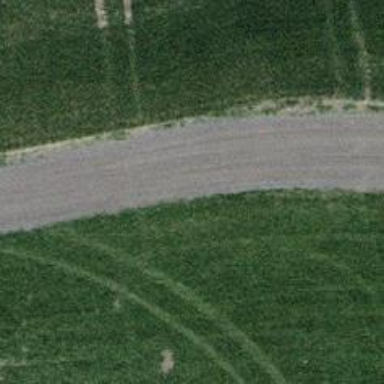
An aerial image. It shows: Well-maintained track road of grade 1.